Question: I'm making a little testing thing for physics. I have drawn a circle with lines using canvas and context:
'''
function drawAngles () {
var d = 50; //start line at (10, 20), move 50px away at angle of 30 degrees
var angle = 80 * Math.PI/180;
ctx.beginPath();
ctx.moveTo(300,0);
ctx.lineTo(300,600); //x, y
ctx.moveTo(0,300);
ctx.lineTo(600,300);
ctx.arc(300,300,300,0,2*Math.PI);
ctx.stroke();
}
'''
I want to somehow get the curved boundaries of the circle so I can tell if the ball element has collided.
If I'm testing boundaries on a typical 'div', I can just do this:
'''
var divCoords= $(".boundingBoxDiv").position();
var top = divCoords.top;
etc...
'''
How do I do this with context lines?
Here's an image... the ball should bounce off of the circle.

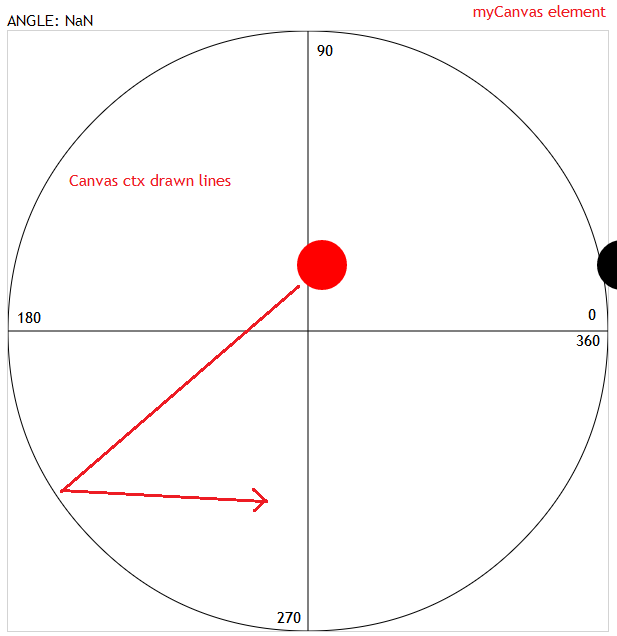
Answer: # Live Demo
This is pretty easy to accomplish, in a radius based collision you just check the distance if the distance is closer than the radius the objects have collided. In this instance we need to do the opposite, if the objects distance is than the boundary radius we need to change the angle to keep the objects in.
So first we need to identify our boundary center points, and boundary radius,
'''
var boundaryRadius = 300,
boundaryX = 300,
boundaryY = 300;
'''
Later on in the 'ball.update' method I check against these values.
'''
var dx = boundaryX - this.x,
dy = boundaryY - this.y
'''
We need to get the distance from our ball and the boundaries center point.
'''
dist = Math.sqrt(dx * dx + dy * dy);
'''
Now we need to get the velocity based on our current angle
'''
this.radians = this.angle * Math.PI/ 180;
this.velX = Math.cos(this.radians) * this.speed;
this.velY = Math.sin(this.radians) * this.speed;
'''
Next we check if we are still inside of the boundaries. In this instance if our distance is less than 300 - our own radius (which is 10) so 290, then keep moving.
'''
if (dist < boundaryRadius-this.radius) {
this.x += this.velX;
this.y += this.velY;
'''
Else if our distance is than 290, we need to first move back a bit so we aren't colliding, then we just change our heading angle. You can do this in much fancier ways to actual calculate where you should bounce to, in this example I just make it the opposite angle with a tad bit of randomness.
'''
} else {
this.x -= this.velX;
this.y -= this.velY;
this.angle += 180+Math.random()*45;
}
'''

Code in its entirety.
'''
var canvas = document.getElementById("canvas"),
ctx = canvas.getContext("2d"),
width = 600,
height = 600;
canvas.width = width;
canvas.height = height;
var boundaryRadius = 300,
boundaryX = 300,
boundaryY = 300;
var Ball = function (x, y, speed) {
this.x = x || 0;
this.y = y || 0;
this.radius = 10;
this.speed = speed || 10;
this.color = "rgb(255,0,0)";
this.angle = Math.random() * 360;
this.radians = this.angle * Math.PI/ 180;
this.velX = 0;
this.velY = 0;
}
Ball.prototype.update = function () {
var dx = boundaryX - this.x,
dy = boundaryY - this.y,
dist = Math.sqrt(dx * dx + dy * dy);
this.radians = this.angle * Math.PI/ 180;
this.velX = Math.cos(this.radians) * this.speed;
this.velY = Math.sin(this.radians) * this.speed;
// check if we are still inside of our boundary.
if (dist < boundaryRadius-this.radius) {
this.x += this.velX;
this.y += this.velY;
} else {
// collision, step back and choose an opposite angle with a bit of randomness.
this.x -= this.velX;
this.y -= this.velY;
this.angle += 180+Math.random()*45;
}
};
Ball.prototype.render = function () {
ctx.fillStyle = this.color;
ctx.beginPath();
// draw our circle with x and y being the center
ctx.arc(this.x, this.y, this.radius, 0, Math.PI * 2);
ctx.closePath();
ctx.fill();
ctx.beginPath();
ctx.moveTo(this.x, this.y);
ctx.lineTo(this.px, this.py);
ctx.closePath();
};
var balls = [],
ballNum = 10;
for(var i = 0; i < ballNum; i++){
balls.push(new Ball(boundaryX + Math.random()*30, boundaryY + Math.random() * 30, 5 + Math.random()*15));
}
function drawAngles() {
var d = 50; //start line at (10, 20), move 50px away at angle of 30 degrees
var angle = 80 * Math.PI / 180;
ctx.beginPath();
ctx.moveTo(300, 0);
ctx.lineTo(300, 600); //x, y
ctx.moveTo(0, 300);
ctx.lineTo(600, 300);
ctx.arc(boundaryX, boundaryY, boundaryRadius, 0, 2 * Math.PI);
ctx.strokeStyle = "#000";
ctx.stroke();
}
function render() {
ctx.clearRect(0, 0, width, height);
drawAngles();
balls.forEach(function(e){
e.update();
e.render();
});
requestAnimationFrame(render);
}
render();
'''